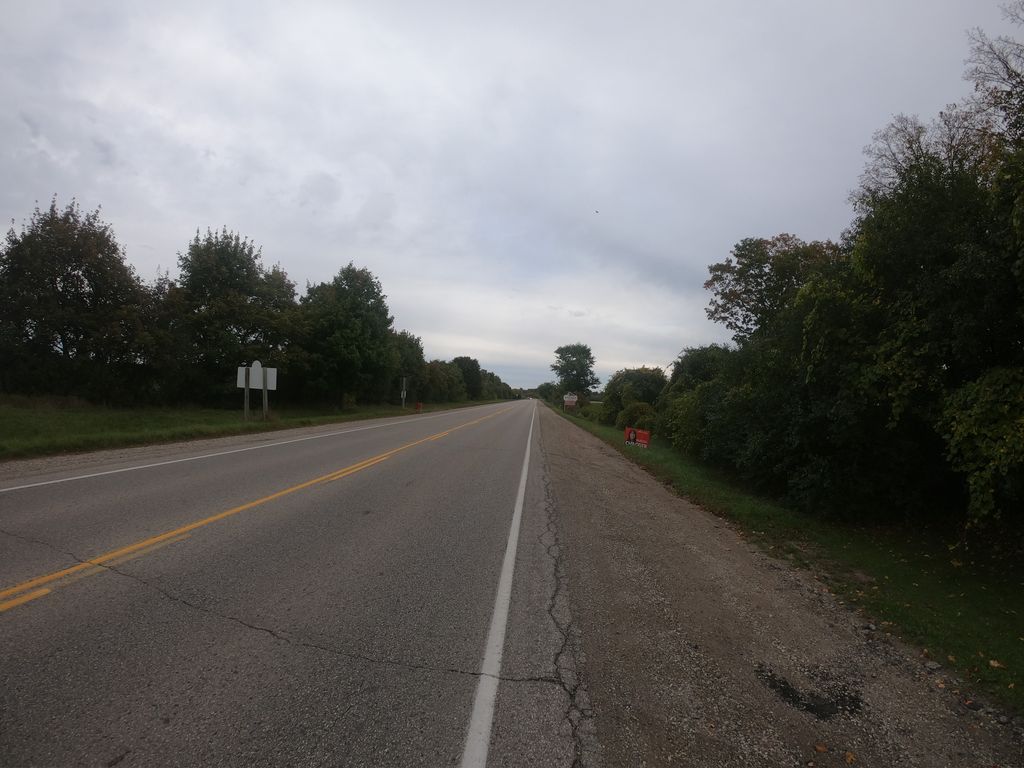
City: kitchener-waterloo